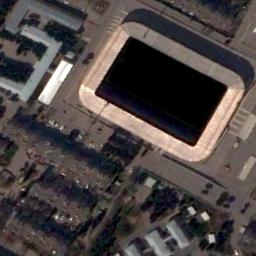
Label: stadium